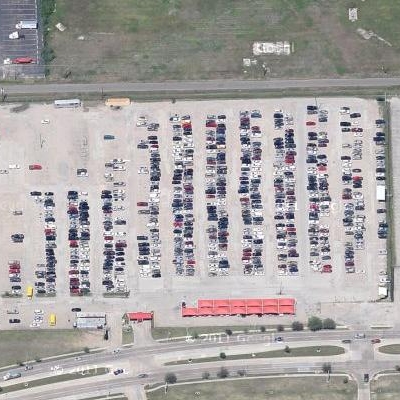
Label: gParking